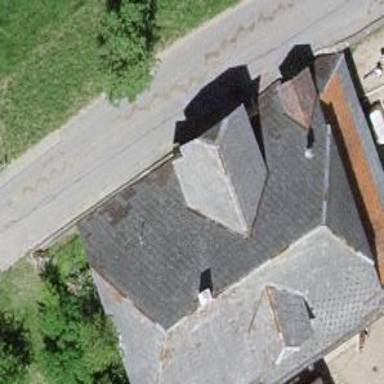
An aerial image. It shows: Farm building.